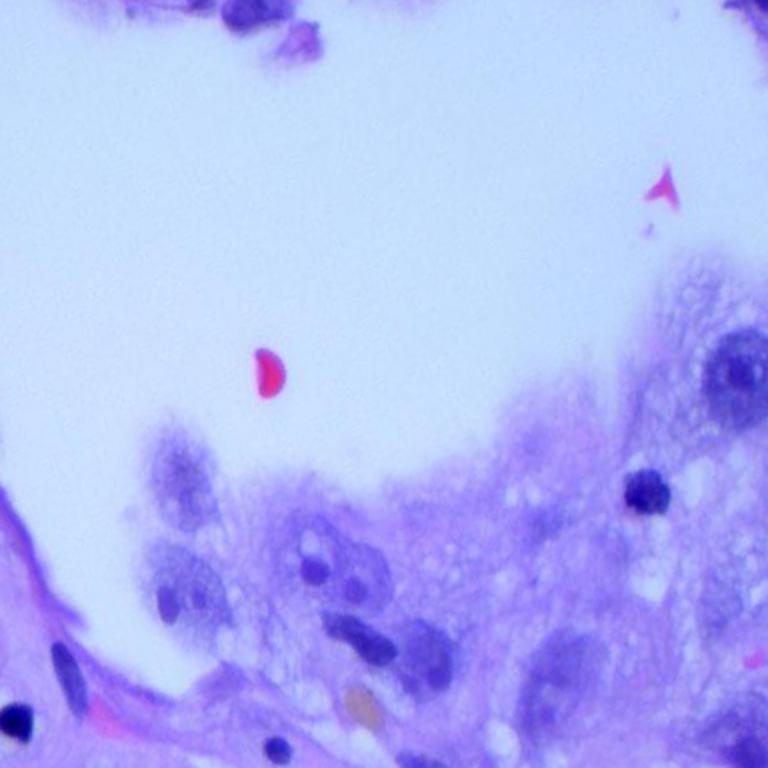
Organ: lung
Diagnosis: adenocarcinomas